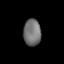
Tissue: skin
Cell type: Epithelial cells
Senescence score: 0.2561
Nuclear area (px): 456
Mean DAPI intensity: 113.618